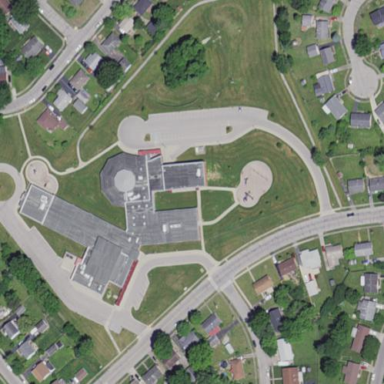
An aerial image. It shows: School.